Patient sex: M
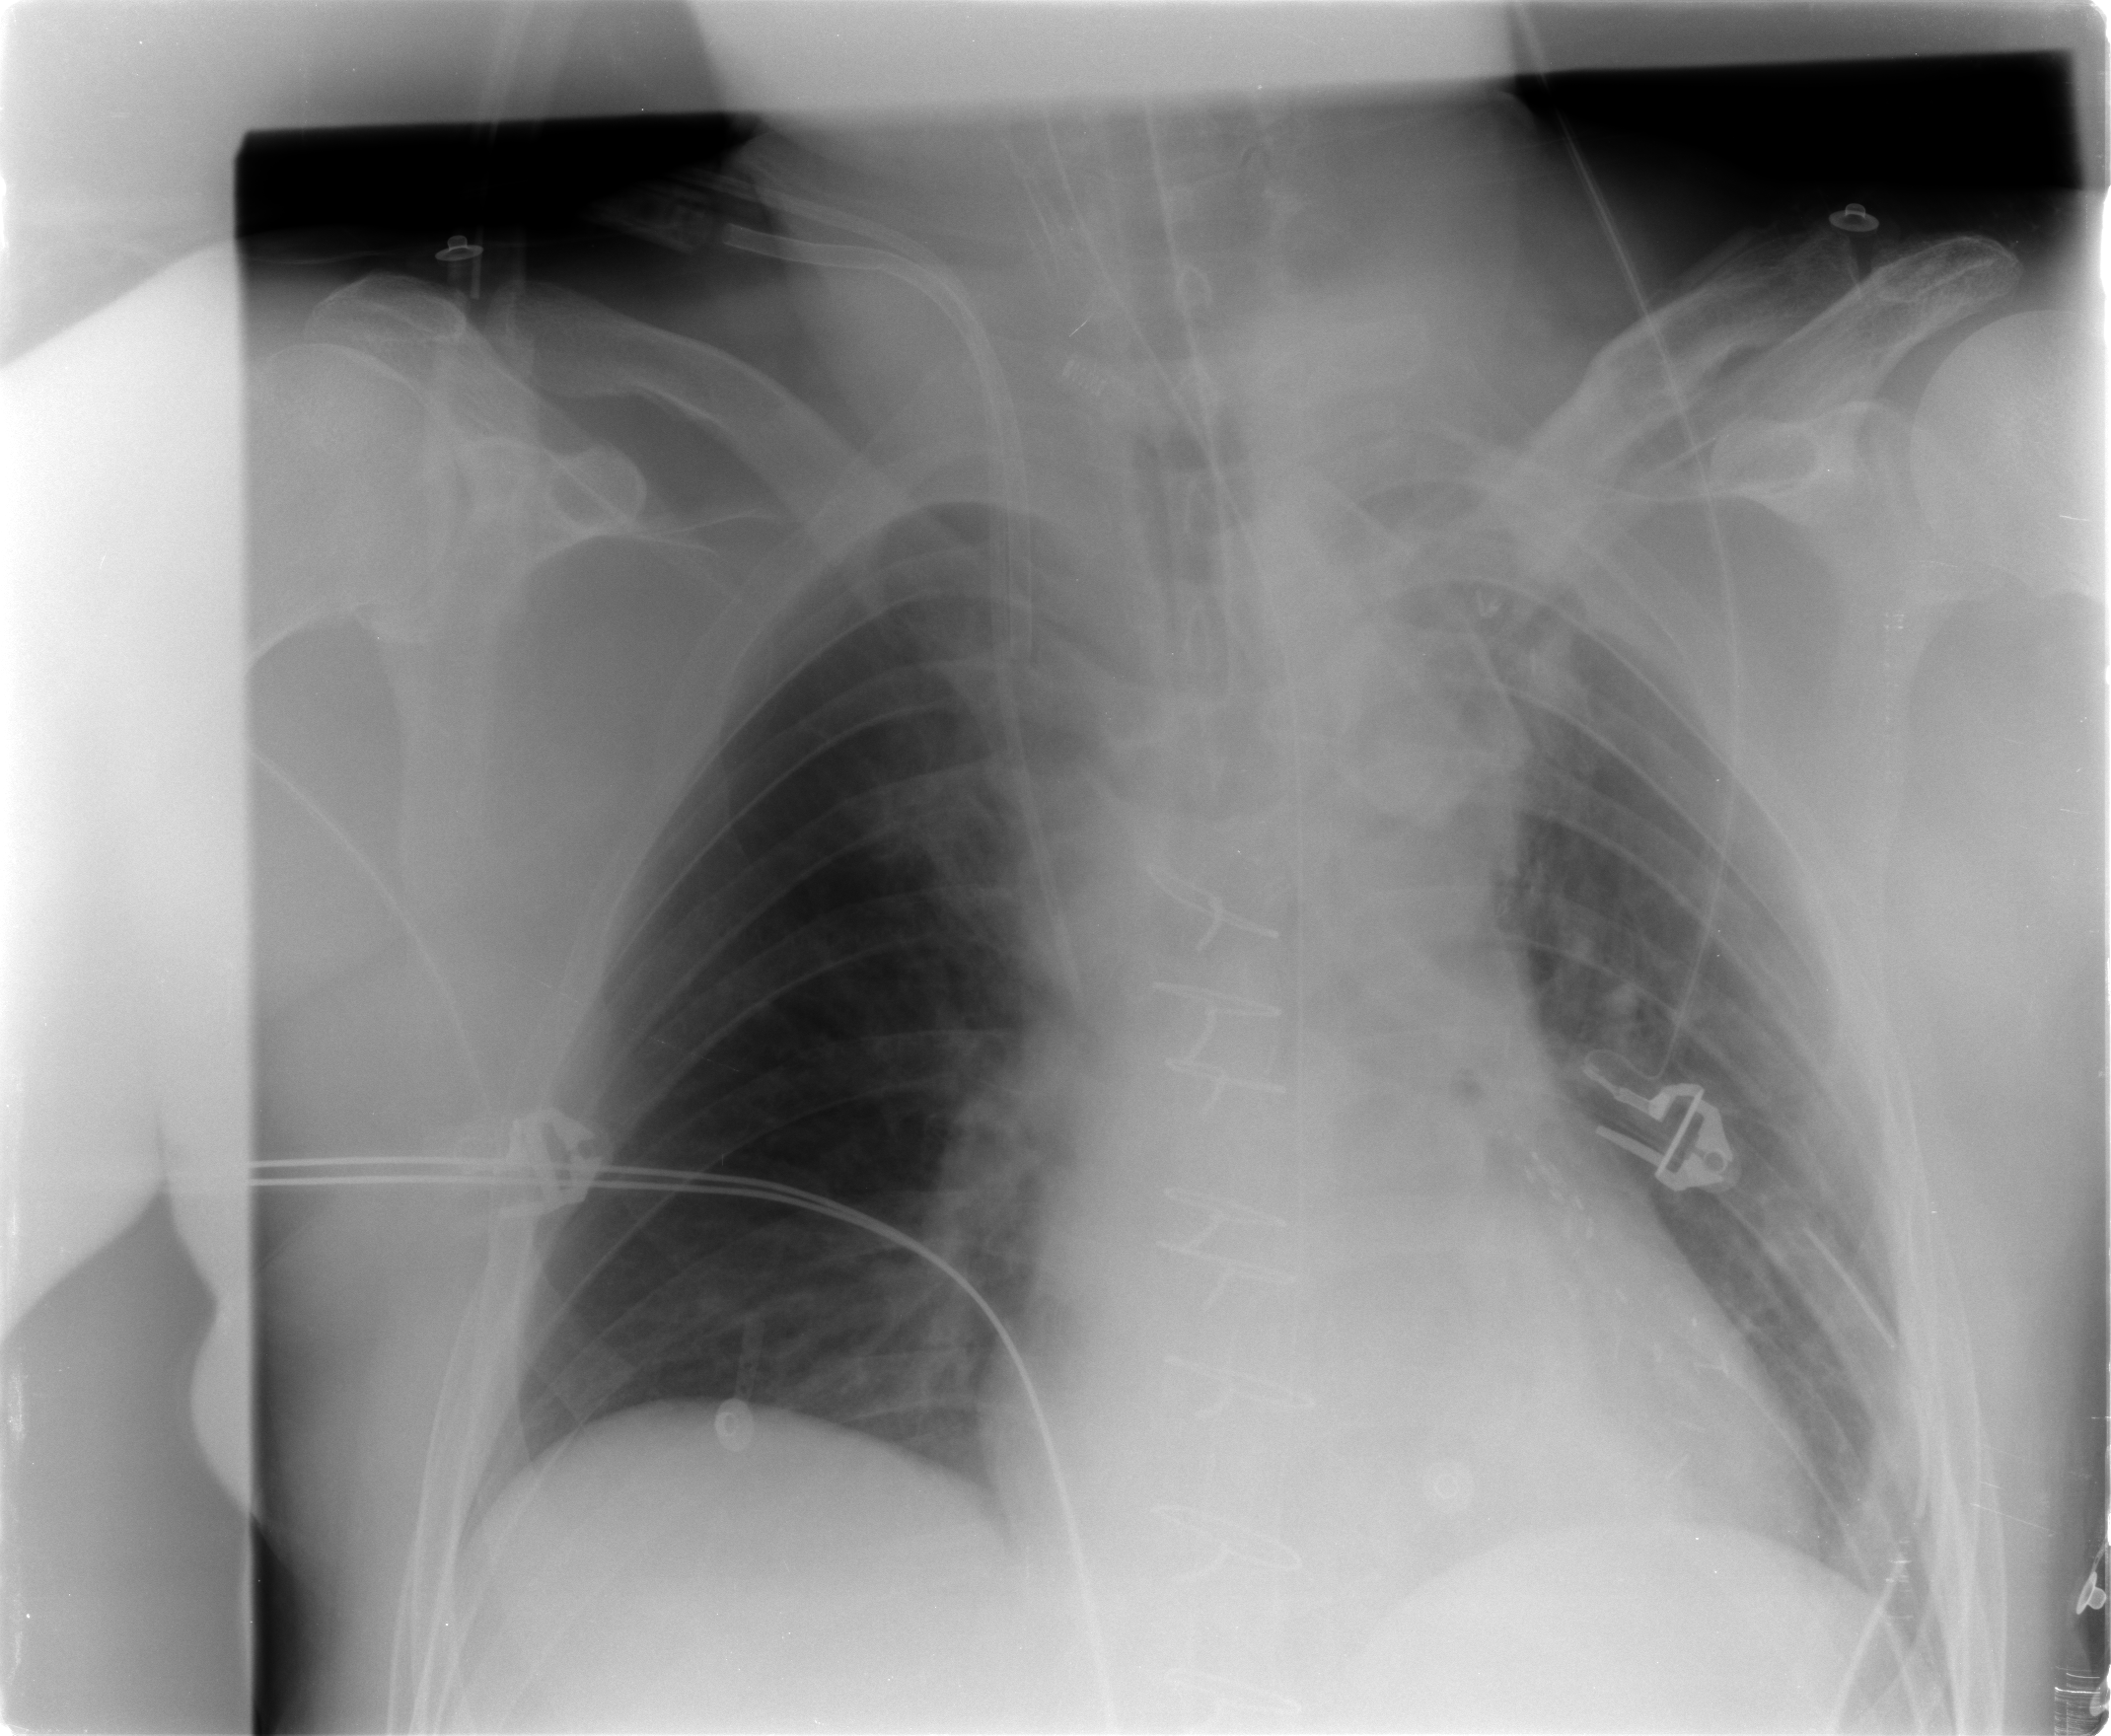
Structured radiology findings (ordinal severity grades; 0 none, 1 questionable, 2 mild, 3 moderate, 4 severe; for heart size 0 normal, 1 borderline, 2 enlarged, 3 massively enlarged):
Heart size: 0
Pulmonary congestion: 2
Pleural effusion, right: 0
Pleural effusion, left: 1
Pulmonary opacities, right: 0
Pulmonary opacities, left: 0
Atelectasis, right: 0
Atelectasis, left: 0